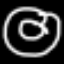
Label: donut